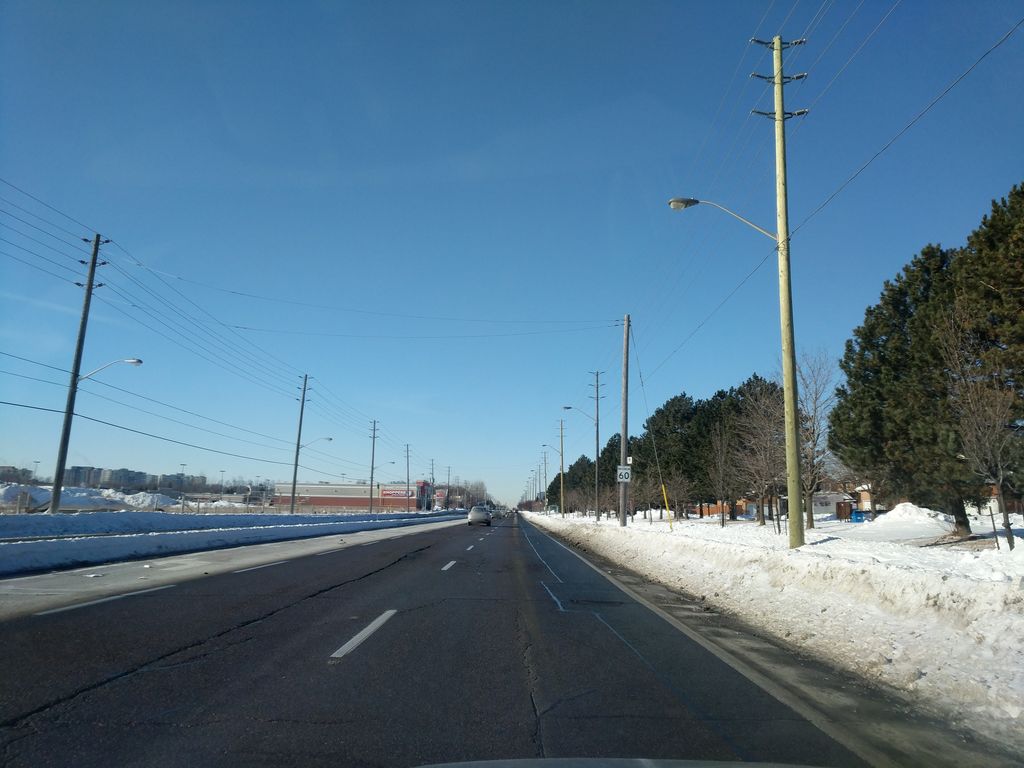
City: toronto